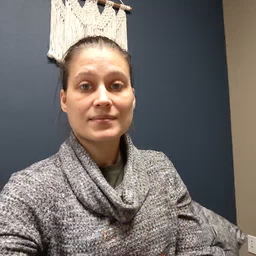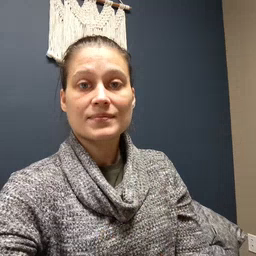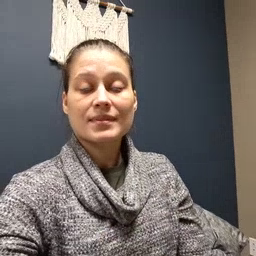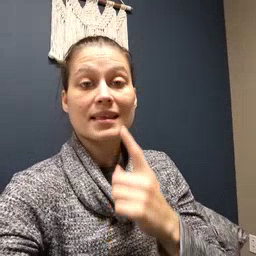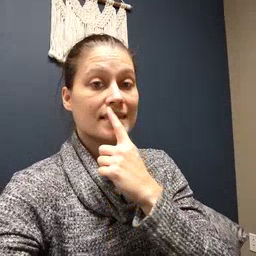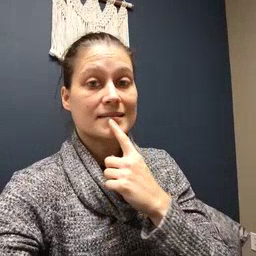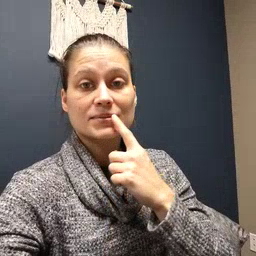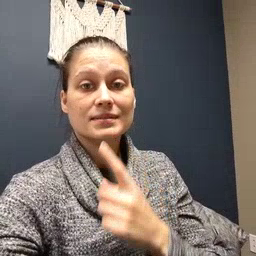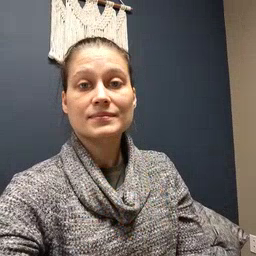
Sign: lips